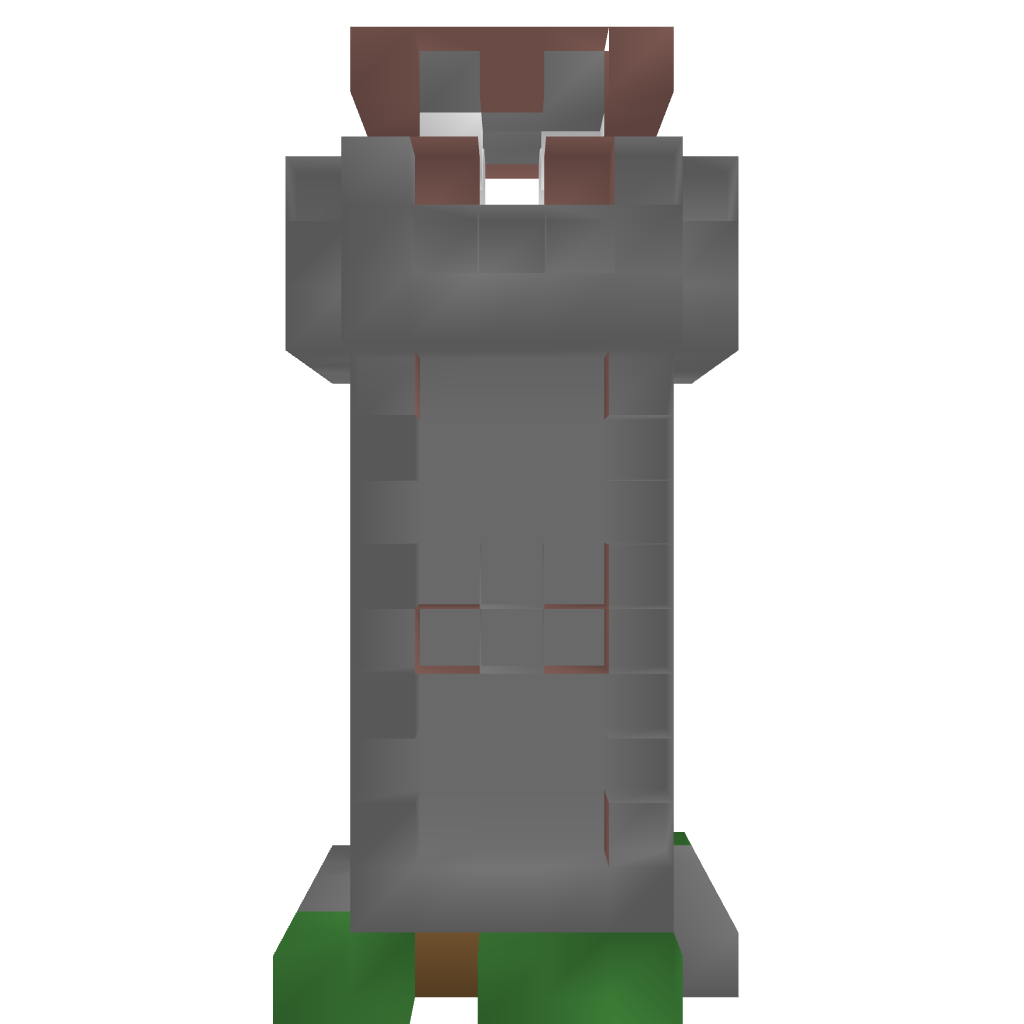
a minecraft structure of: Stone Tower 1.5 good quality